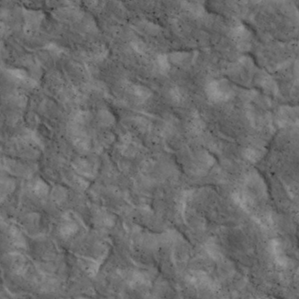
Label: non_frost